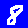
Digit: 8